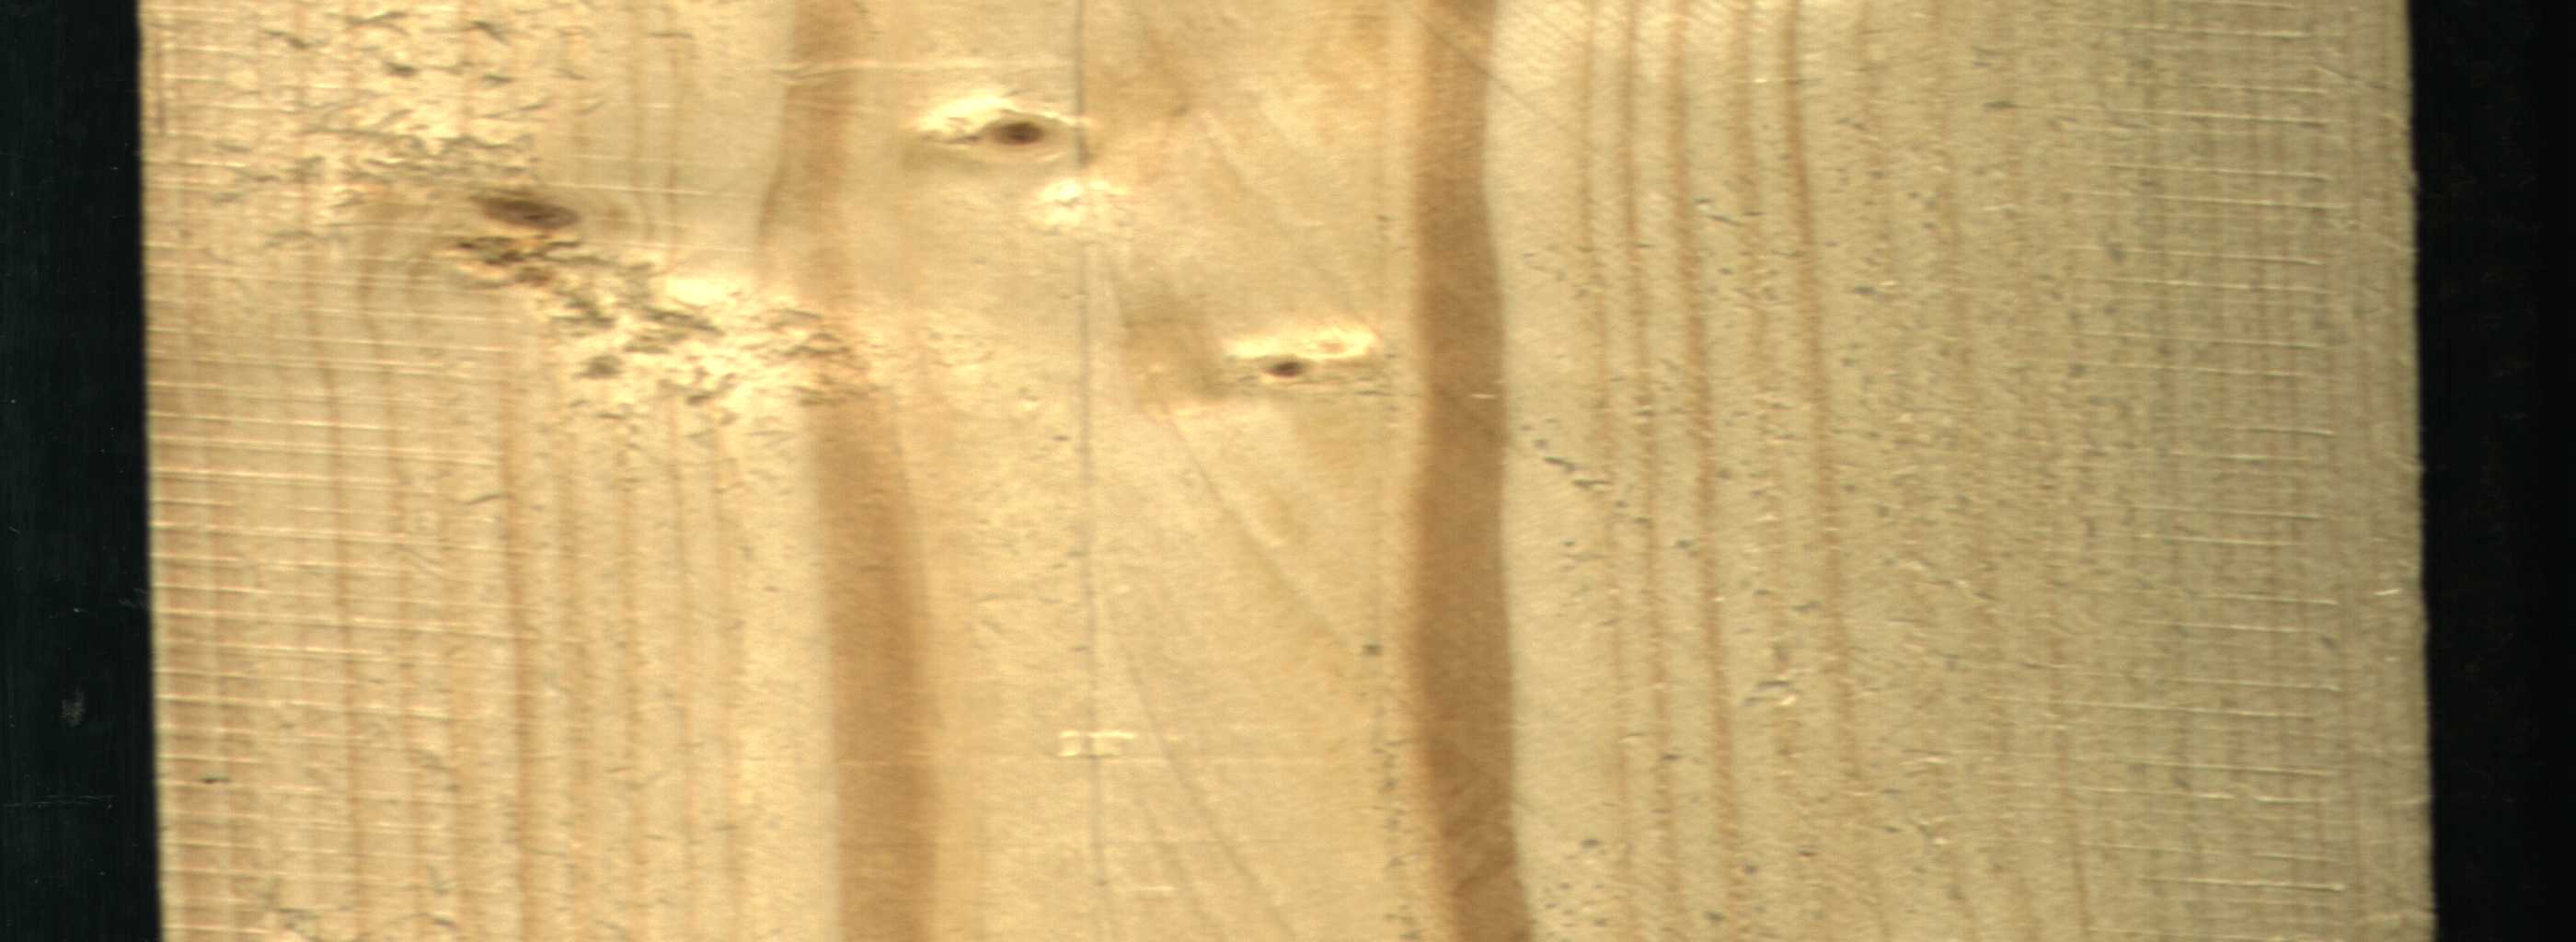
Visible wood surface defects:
Quartzity
Live_Knot
Live_Knot
Live_Knot